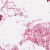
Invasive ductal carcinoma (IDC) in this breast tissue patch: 0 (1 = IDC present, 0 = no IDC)